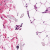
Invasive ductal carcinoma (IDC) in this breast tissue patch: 0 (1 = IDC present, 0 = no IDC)